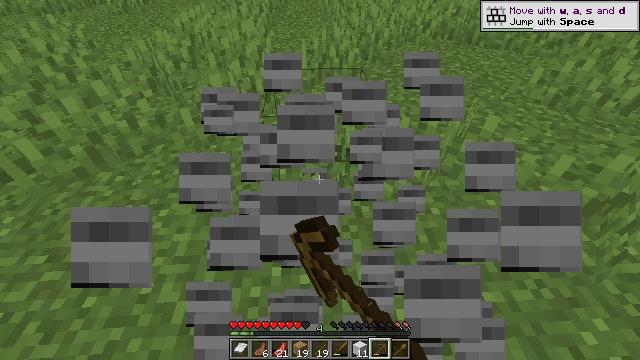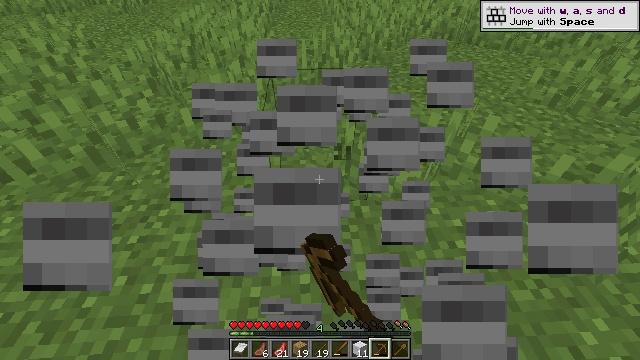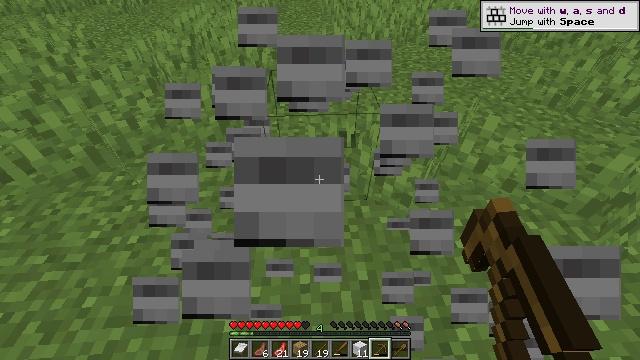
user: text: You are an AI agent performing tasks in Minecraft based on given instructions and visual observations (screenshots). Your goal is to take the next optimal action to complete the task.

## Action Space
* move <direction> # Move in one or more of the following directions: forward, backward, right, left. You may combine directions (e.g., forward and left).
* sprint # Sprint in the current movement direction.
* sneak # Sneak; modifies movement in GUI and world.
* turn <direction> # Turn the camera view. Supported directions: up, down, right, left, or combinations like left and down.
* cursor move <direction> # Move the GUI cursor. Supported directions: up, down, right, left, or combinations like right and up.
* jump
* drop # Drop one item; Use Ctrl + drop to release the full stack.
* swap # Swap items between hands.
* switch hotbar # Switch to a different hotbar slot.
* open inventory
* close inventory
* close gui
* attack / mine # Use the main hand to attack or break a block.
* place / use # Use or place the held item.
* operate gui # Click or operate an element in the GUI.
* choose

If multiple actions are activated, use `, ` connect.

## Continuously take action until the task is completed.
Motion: motion action
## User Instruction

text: Mine the furnace to collect it.
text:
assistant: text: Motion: attack / mine
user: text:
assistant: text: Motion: attack / mine
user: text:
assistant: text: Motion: attack / mine